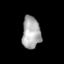
Tissue: prostate
Cell type: Epithelial cells
Senescence score: 0.3618
Nuclear area (px): 578
Mean DAPI intensity: 170.933